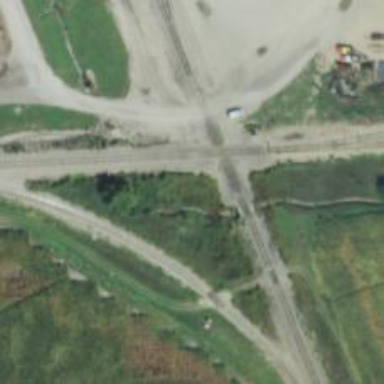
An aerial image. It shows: Junction on the railway.